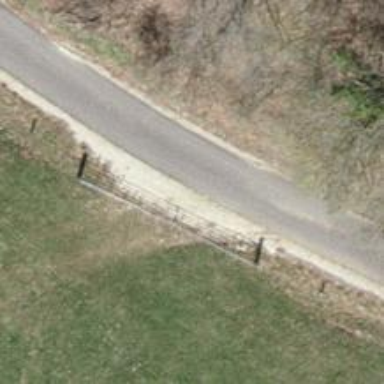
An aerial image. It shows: Passing place on the road.